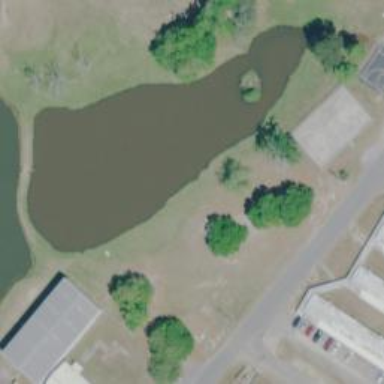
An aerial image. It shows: Disc golf hole.